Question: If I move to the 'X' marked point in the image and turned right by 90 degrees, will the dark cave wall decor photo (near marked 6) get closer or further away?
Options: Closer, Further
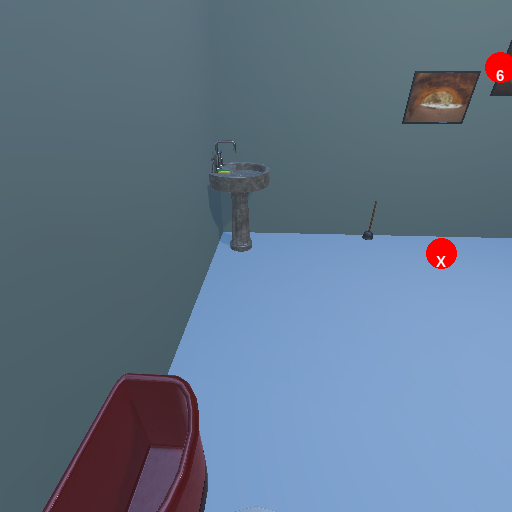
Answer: Closer